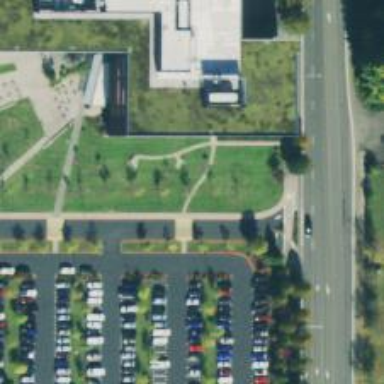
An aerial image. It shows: Footway.